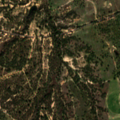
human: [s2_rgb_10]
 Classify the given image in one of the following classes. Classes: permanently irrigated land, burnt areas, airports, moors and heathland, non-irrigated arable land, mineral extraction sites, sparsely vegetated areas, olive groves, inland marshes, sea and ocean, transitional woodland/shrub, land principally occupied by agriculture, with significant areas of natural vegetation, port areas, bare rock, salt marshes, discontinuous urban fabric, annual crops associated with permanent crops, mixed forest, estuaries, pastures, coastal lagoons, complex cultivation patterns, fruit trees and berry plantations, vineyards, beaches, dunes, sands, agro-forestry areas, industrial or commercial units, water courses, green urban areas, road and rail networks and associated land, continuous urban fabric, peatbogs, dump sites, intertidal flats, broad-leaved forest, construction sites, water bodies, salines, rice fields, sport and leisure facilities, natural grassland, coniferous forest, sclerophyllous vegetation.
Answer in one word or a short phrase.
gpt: non-irrigated arable land, permanently irrigated land, agro-forestry areas, transitional woodland/shrub